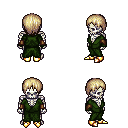
a pixel art fantasy rpg character, male body template, skeleton, green robe, magenta pants, white blonde plain hairstyle, cloth bracers, gold boots, four views (front, back, left, right), 2x2 character sprite sheet, small pixel art, hard edges, no anti-aliasing